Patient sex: F
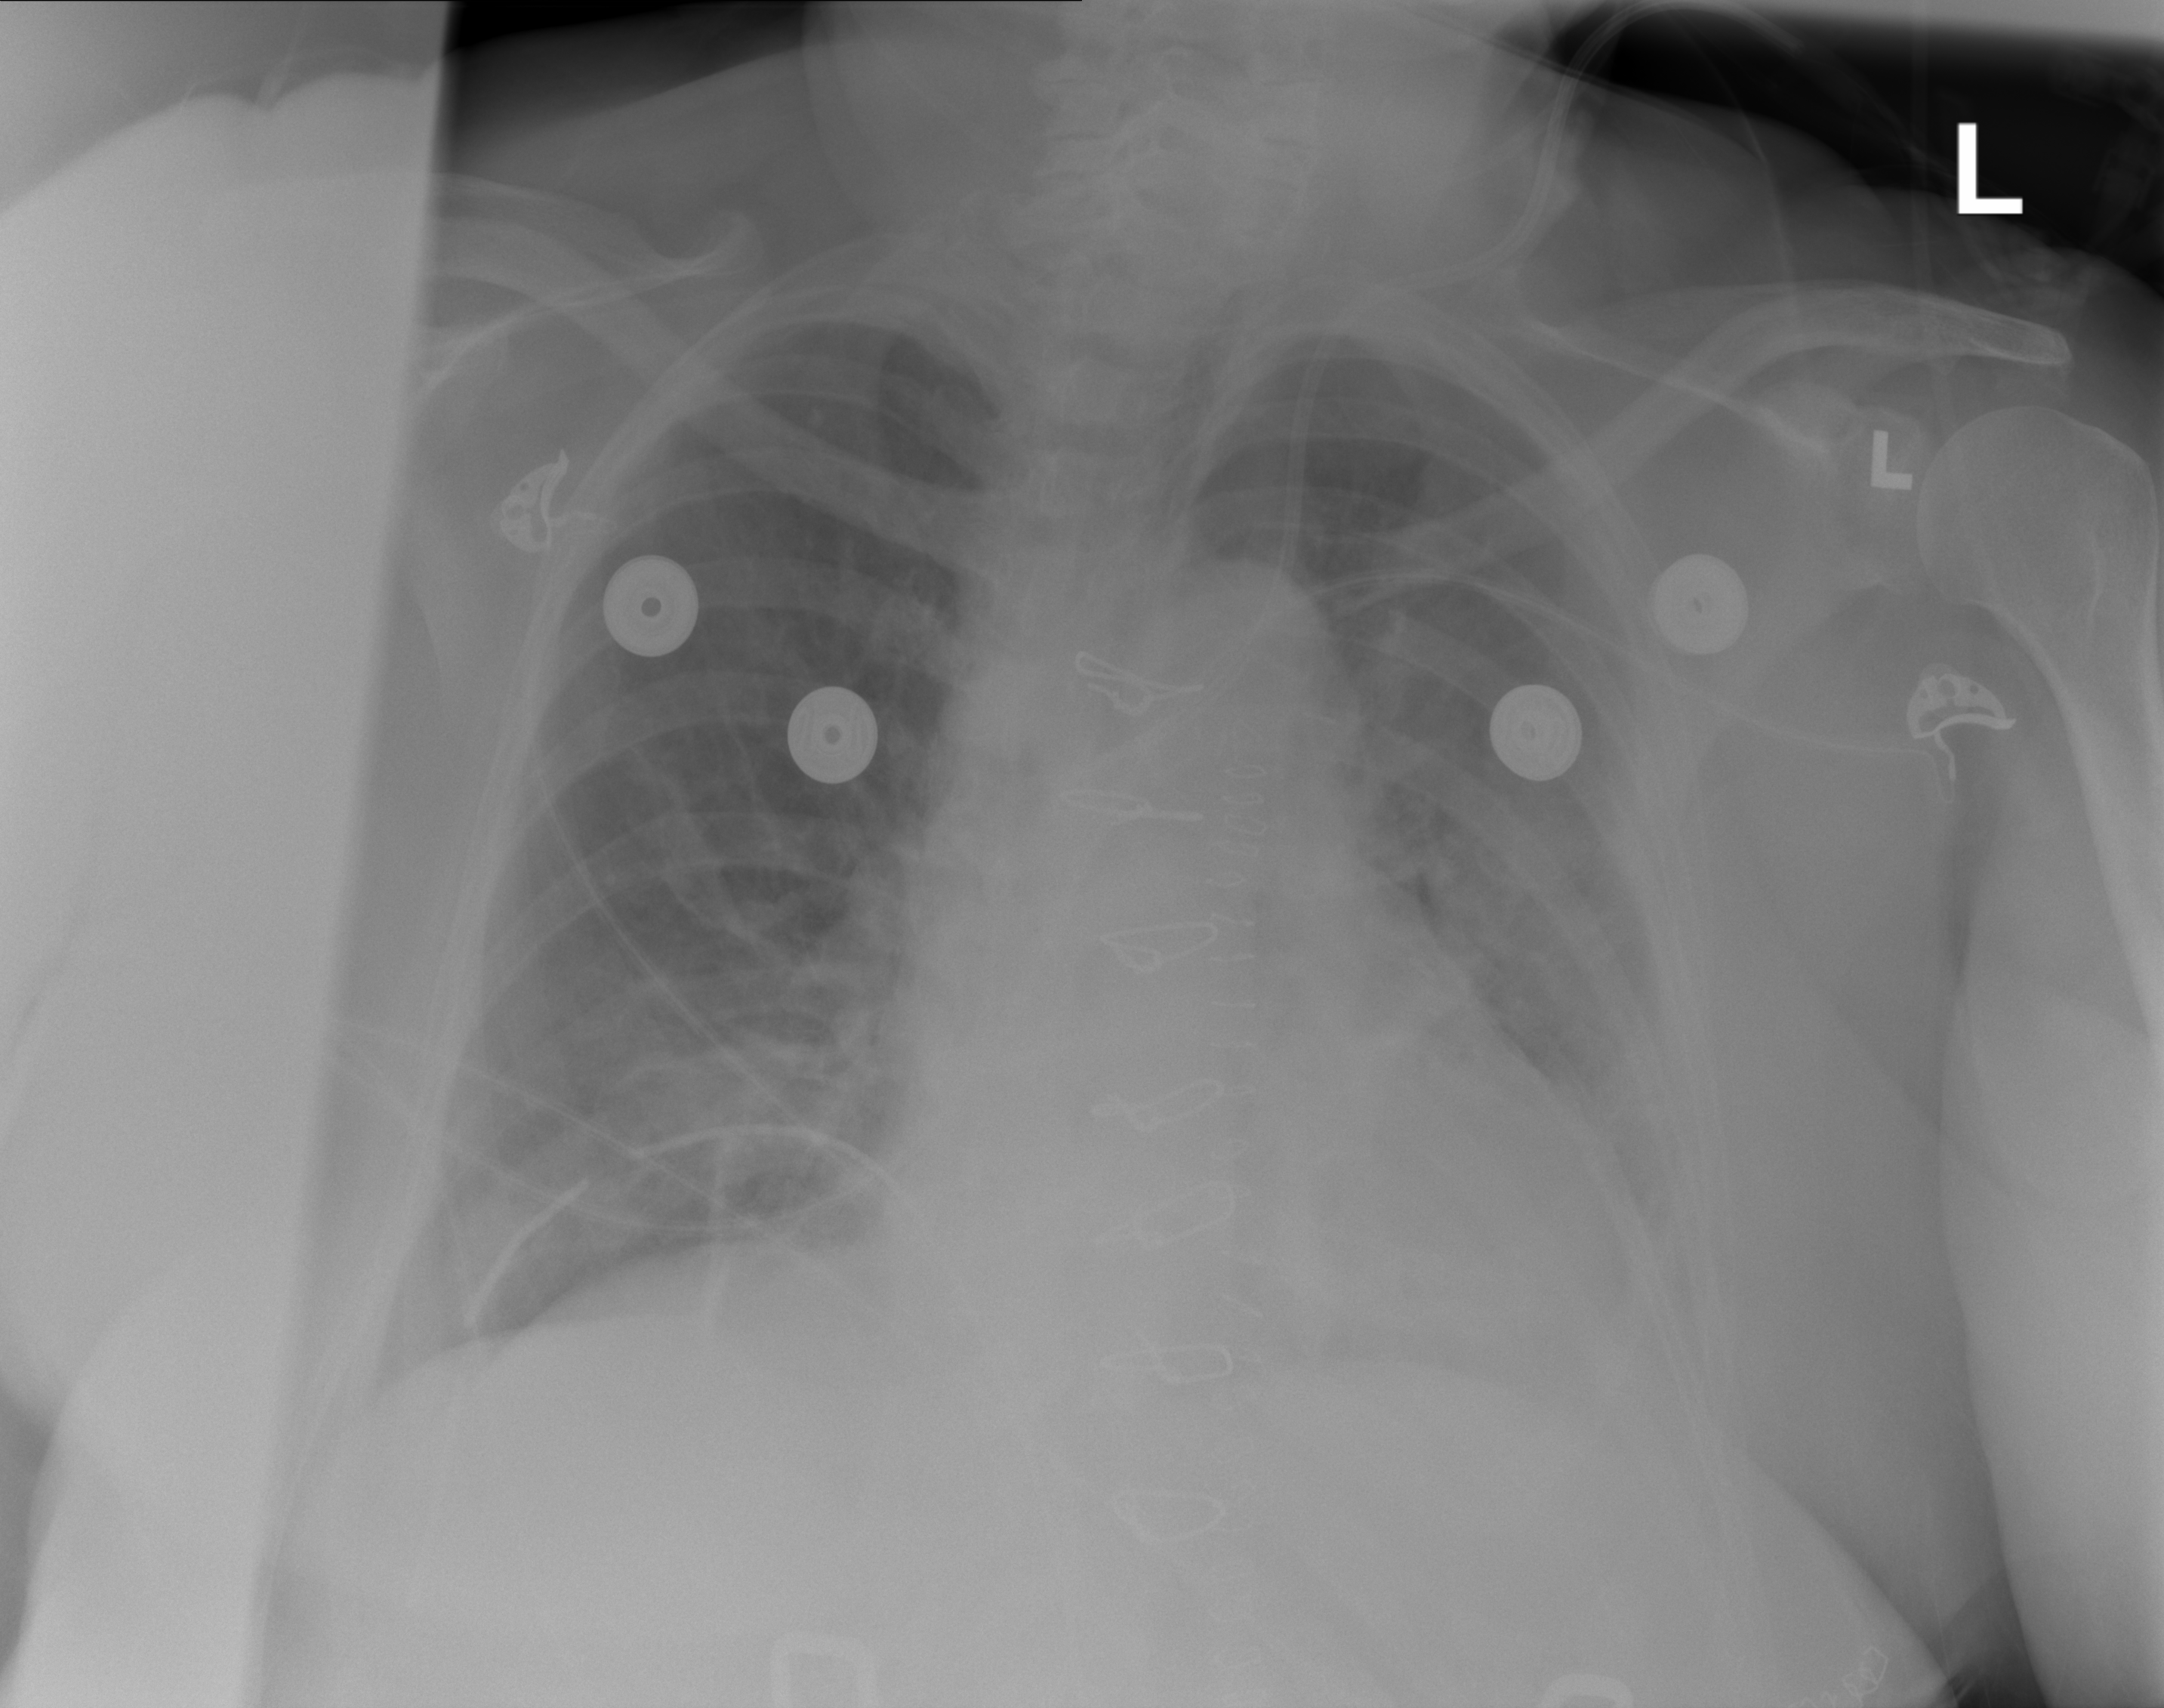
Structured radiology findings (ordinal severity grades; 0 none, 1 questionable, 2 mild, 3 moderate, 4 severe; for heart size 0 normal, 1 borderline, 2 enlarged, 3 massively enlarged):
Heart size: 1
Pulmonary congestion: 2
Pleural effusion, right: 0
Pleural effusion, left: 2
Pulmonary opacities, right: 2
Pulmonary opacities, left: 2
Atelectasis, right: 2
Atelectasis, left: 2